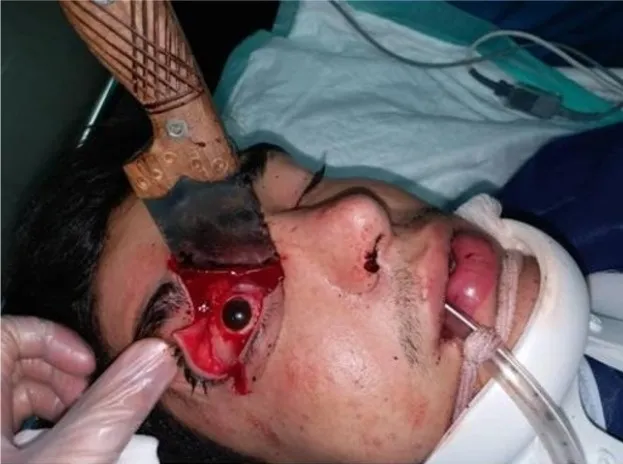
A knife penetrating the right orbit.
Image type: medical_photograph (other_medical_photograph)